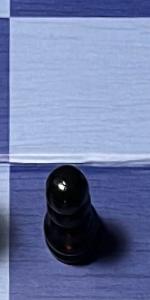
Label: Pawn_Black